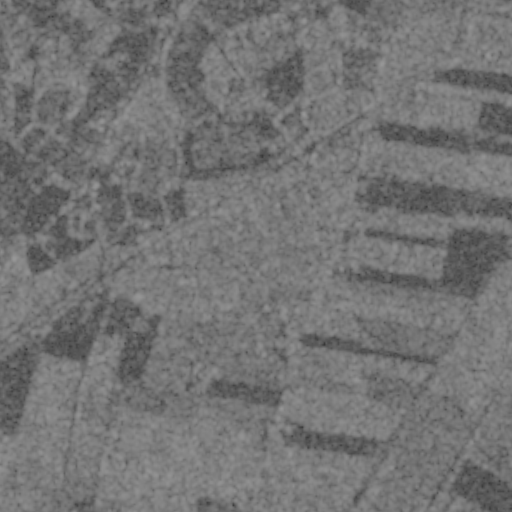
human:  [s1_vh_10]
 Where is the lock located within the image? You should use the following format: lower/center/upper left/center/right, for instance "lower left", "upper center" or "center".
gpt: The lock is located in the upper center of the image.
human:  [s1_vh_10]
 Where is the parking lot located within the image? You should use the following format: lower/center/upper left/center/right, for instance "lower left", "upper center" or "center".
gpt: The parking lot is located in the upper left of the image.
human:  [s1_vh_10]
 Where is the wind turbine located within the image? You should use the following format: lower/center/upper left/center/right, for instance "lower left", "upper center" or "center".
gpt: The wind turbine is located in the lower right of the image.
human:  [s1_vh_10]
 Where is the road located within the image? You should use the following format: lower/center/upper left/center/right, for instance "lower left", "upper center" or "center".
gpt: There is no road in the image.

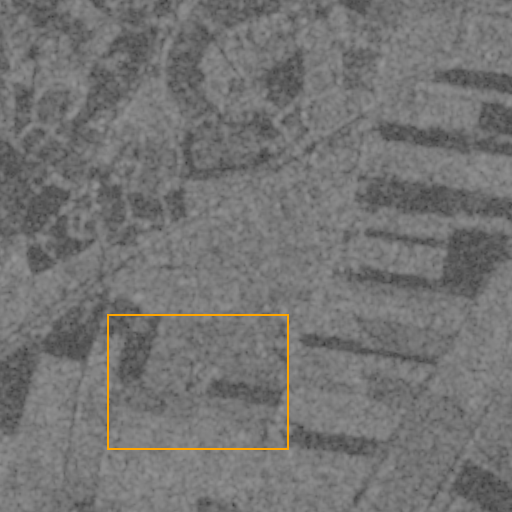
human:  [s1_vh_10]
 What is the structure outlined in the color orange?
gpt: The structure outlined in orange is a crop field.
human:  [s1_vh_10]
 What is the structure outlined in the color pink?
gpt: There is no pink outline.